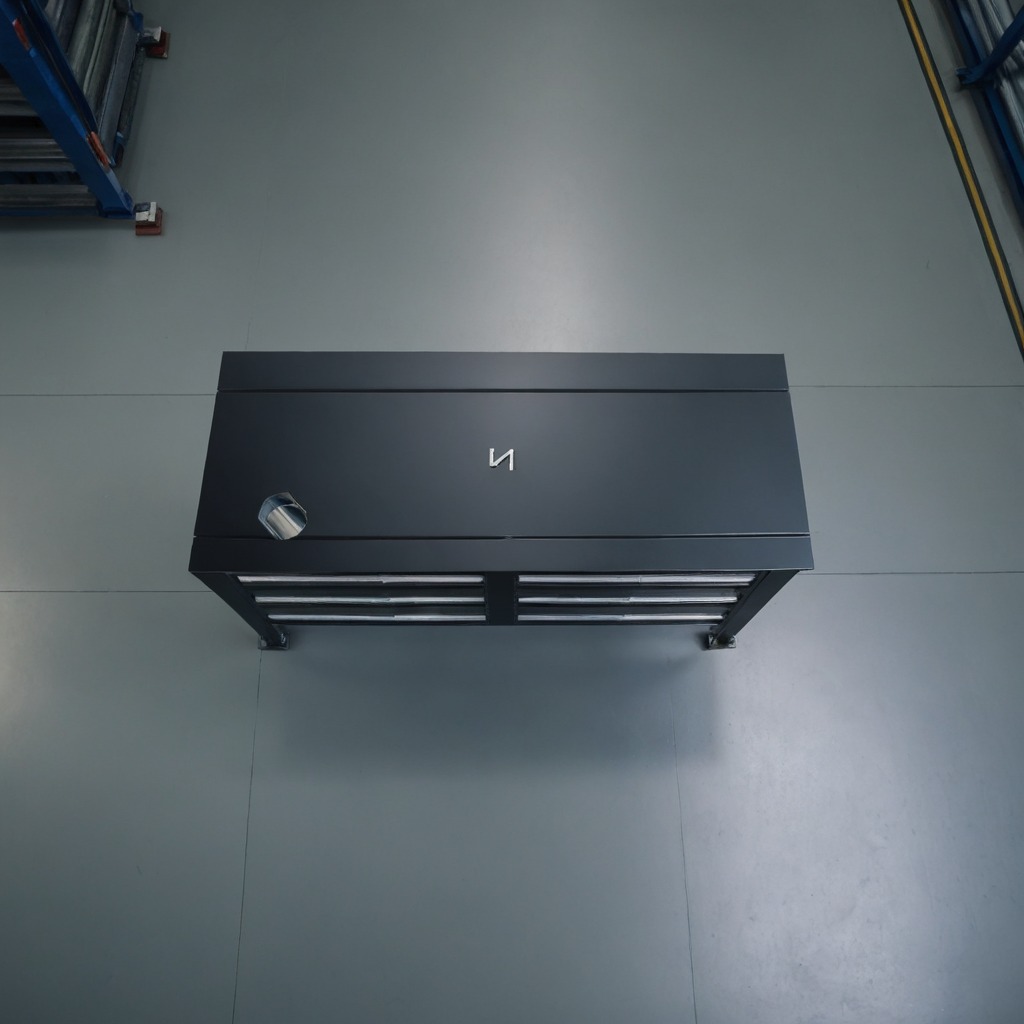
A metal nut is lying on the toolbox surface.